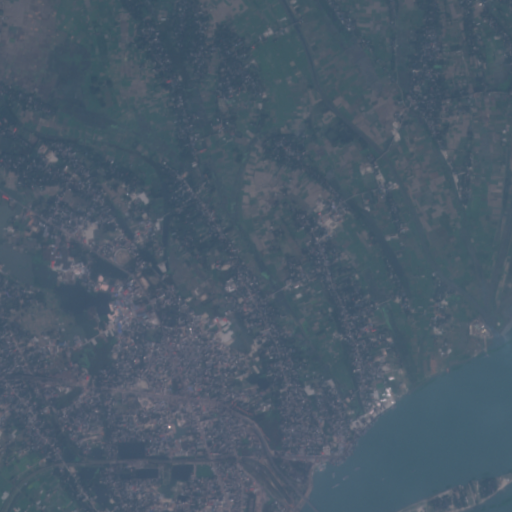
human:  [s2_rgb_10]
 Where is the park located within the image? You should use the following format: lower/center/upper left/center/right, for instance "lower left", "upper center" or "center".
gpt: The park is located in the center left of the image.
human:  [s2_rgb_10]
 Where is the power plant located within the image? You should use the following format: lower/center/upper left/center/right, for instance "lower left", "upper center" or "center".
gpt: The power plant is located in the center right of the image.
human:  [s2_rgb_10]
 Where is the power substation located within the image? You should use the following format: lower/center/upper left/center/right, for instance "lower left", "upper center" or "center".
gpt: The power substation is located in the lower left of the image.
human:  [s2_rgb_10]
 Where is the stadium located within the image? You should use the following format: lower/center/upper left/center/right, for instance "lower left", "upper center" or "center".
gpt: The stadium is located in the lower left of the image.
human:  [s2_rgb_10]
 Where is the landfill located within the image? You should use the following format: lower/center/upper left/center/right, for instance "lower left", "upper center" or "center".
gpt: There is no landfill in the image.